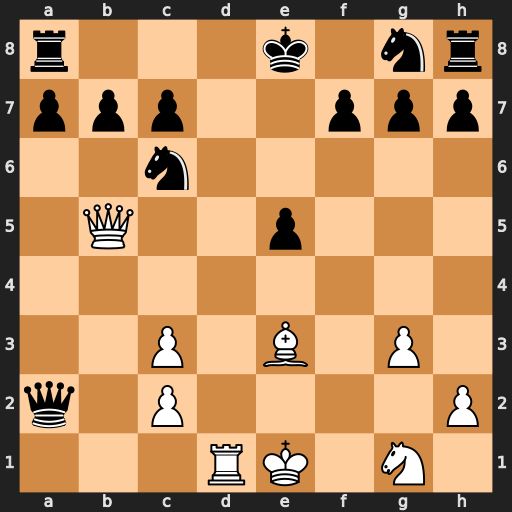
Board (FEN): r3k1nr/ppp2ppp/2n5/1Q2p3/8/2P1B1P1/q1P4P/3RK1N1
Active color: w
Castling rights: kq
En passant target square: -
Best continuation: Qxb7 Qa4 Qxa8+